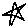
Label: star